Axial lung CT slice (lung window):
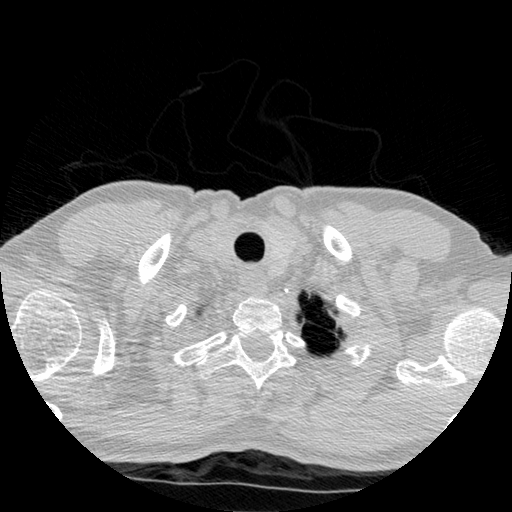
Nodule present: no